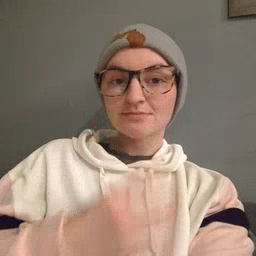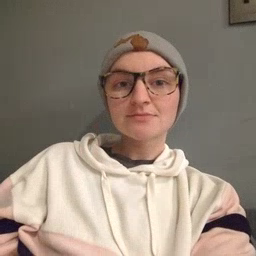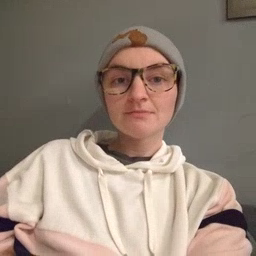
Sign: snack